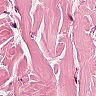
Metastatic tissue present: no